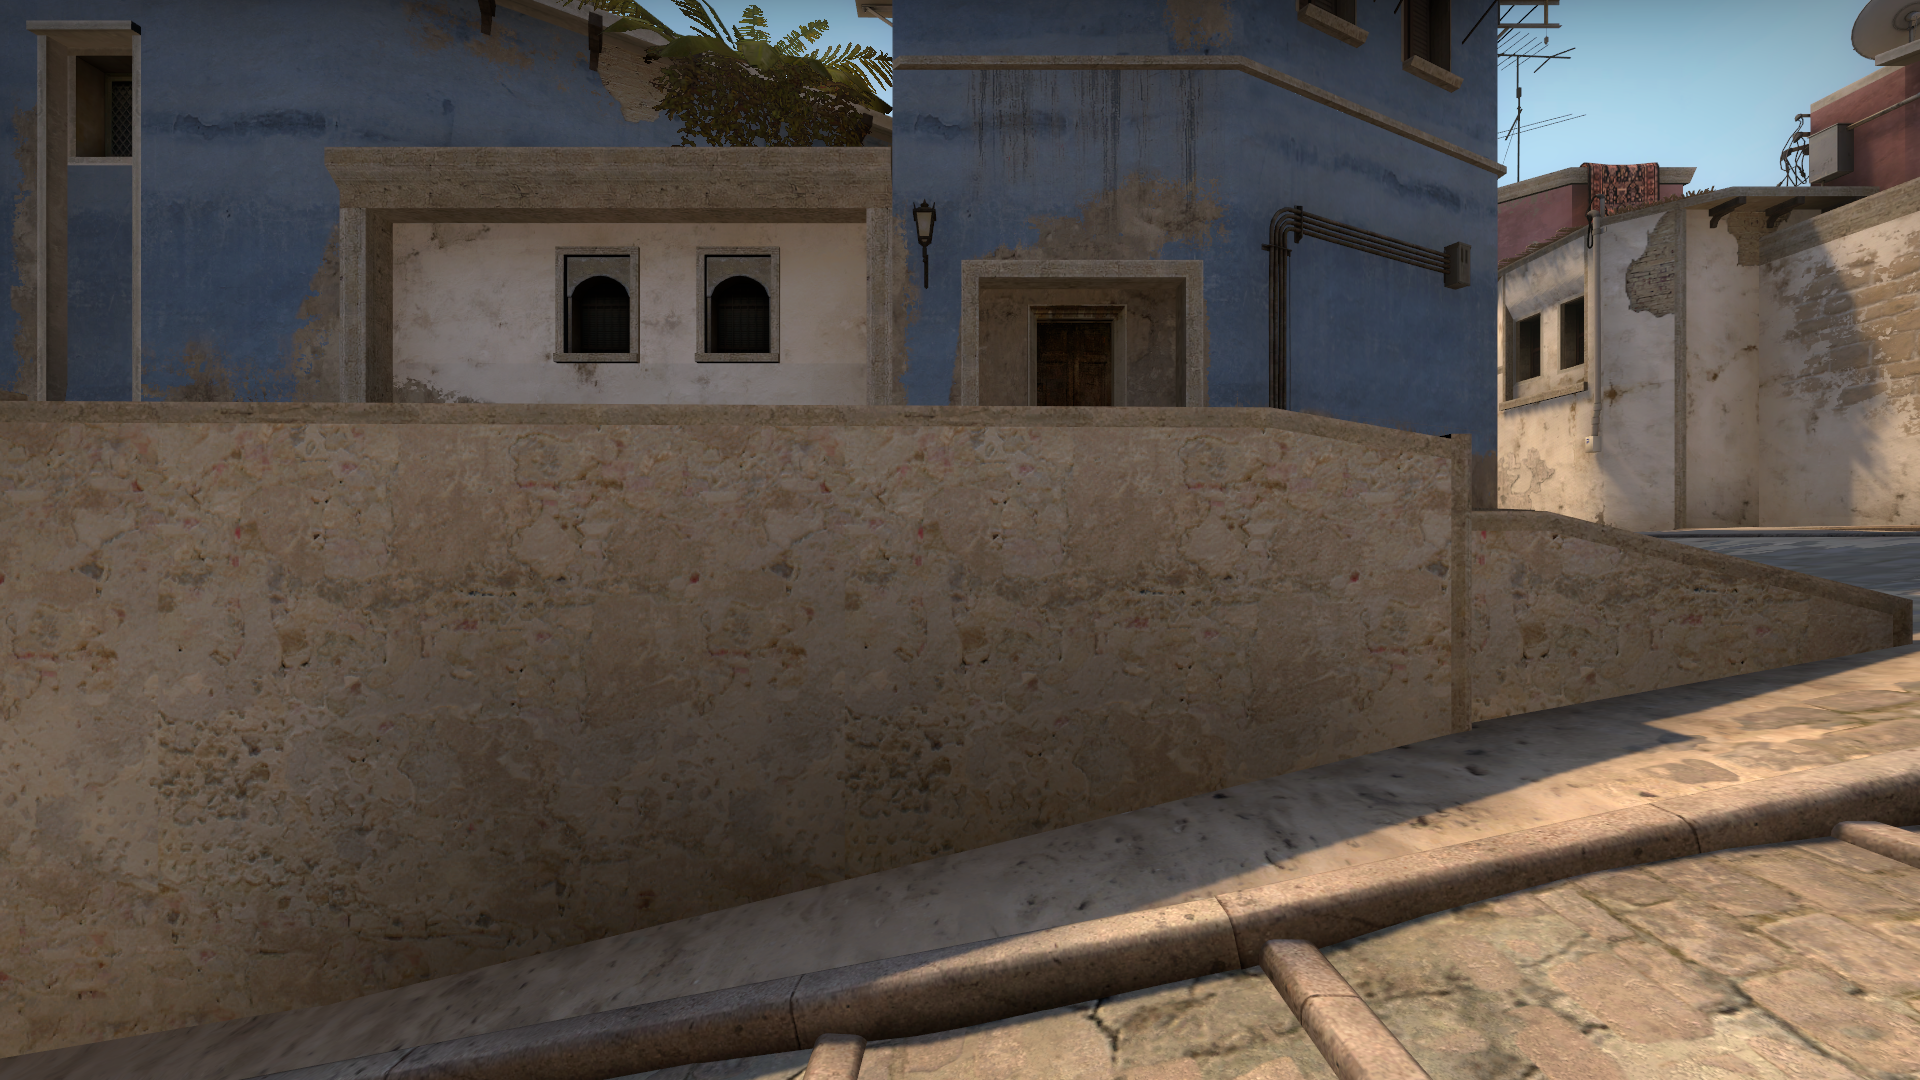
Map: de_mirage